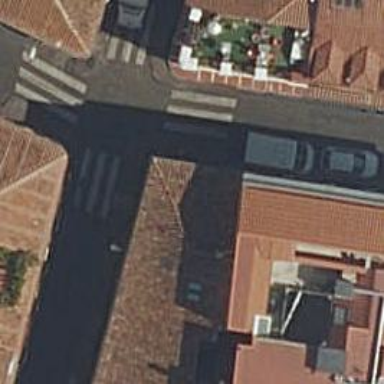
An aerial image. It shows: Restaurant.